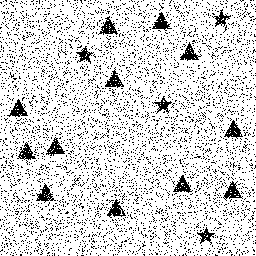
Squares: 0
Triangles: 12
Stars: 4
Total shapes: 16